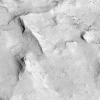
Atmospheric dust classification: not_dusty